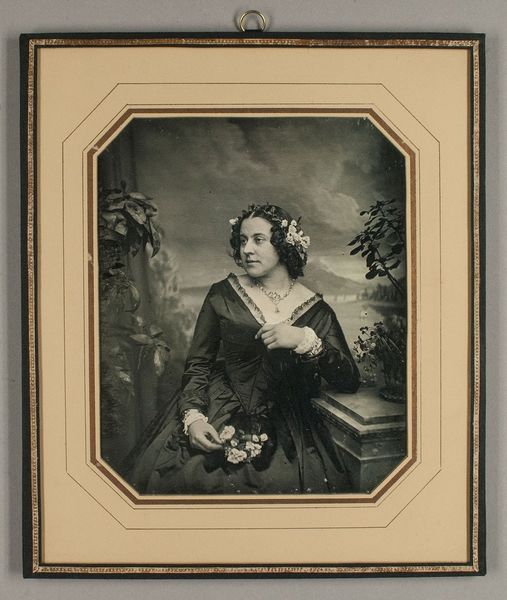
Titel: Porträt einer Schauspielerin
Künstler: Carl Ferdinand Stelzner
Standort: Hamburg
Institution: Museum für Kunst und Gewerbe Hamburg
Schlagwörter: frau, bildnis, portrait, figur, person, foto, fotografie, photographie, photo, schauspieler, schauspielerin, lichtbild, daguerreotypie, konterfei, historische, bildwerke, angewandte und bildende kunst, hessische systematik, porträt, persönlichkeit, porträtfotografie, porträtphotographie, kniestück, schwarz weis